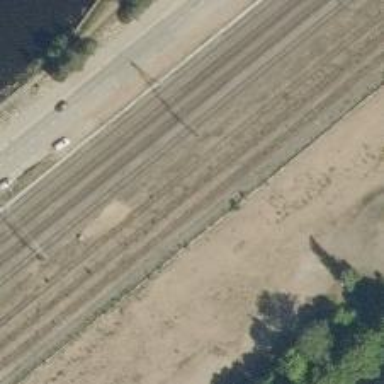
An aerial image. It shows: Disused railway yard.